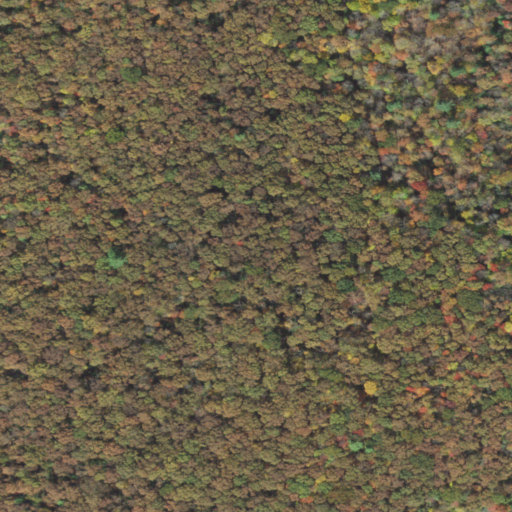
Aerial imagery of cape in Pennsylvania named Flatiron Point containing deciduous forest, mixed forest, and pasture